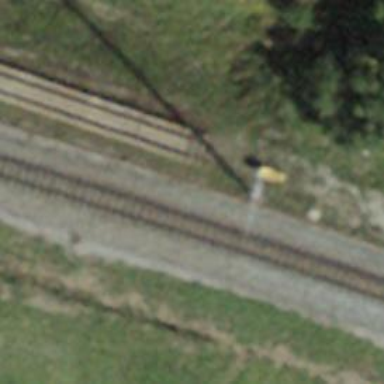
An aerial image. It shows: Narrow-gauge railway track electrified by contact line.